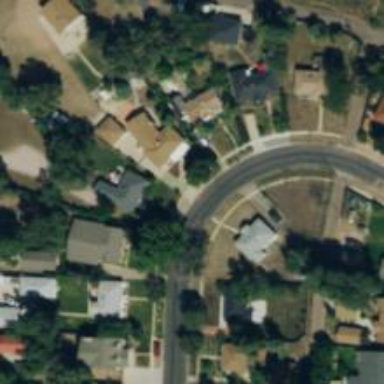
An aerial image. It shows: Residential road.